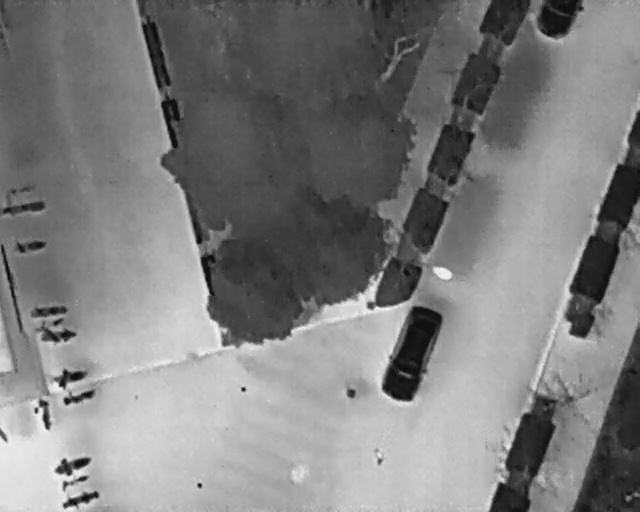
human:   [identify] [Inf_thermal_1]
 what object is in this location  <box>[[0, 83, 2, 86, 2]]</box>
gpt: <ref>1 small bicycle at the bottom left</ref>

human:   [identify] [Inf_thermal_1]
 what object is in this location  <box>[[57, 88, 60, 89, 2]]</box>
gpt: <ref>1 medium person at the bottom</ref>